Question: I'm currently building a Windows Phone 8 application with a scrollviewer that has some content in it. I want the scrollviewer to automatically scroll to either the bottom or the top when the user scrolling has finished.
The user should be able to scroll the Content up and down as he/she likes but when he/she finishes it should scroll to the bottom or top depending on what is closer. Maybe this image will help explain what i mean:

i tried overwriting the MouseLeave event but the result is erratic and not really smooth:
'''
private void mainScrollViewer_MouseLeave(object sender, System.Windows.Input.MouseEventArgs e)
{
//Scrollviewer dazu brigen, jeweils zum einen oder anderen ende der Ansicht zu springen, aber nicht mittendrin stehen zu bleiben
if (mainScrollViewer.VerticalOffset > (ContentPanel.ActualHeight/2))
{
mainScrollViewer.ScrollToVerticalOffset(mainScrollViewer.ActualHeight);
}
else
{
mainScrollViewer.ScrollToVerticalOffset(0);
}
}
'''
Am i missing something here? Is there an easy way to do it? and if not... whats the best way to do this?
Thanks for your help i really appreciate it!
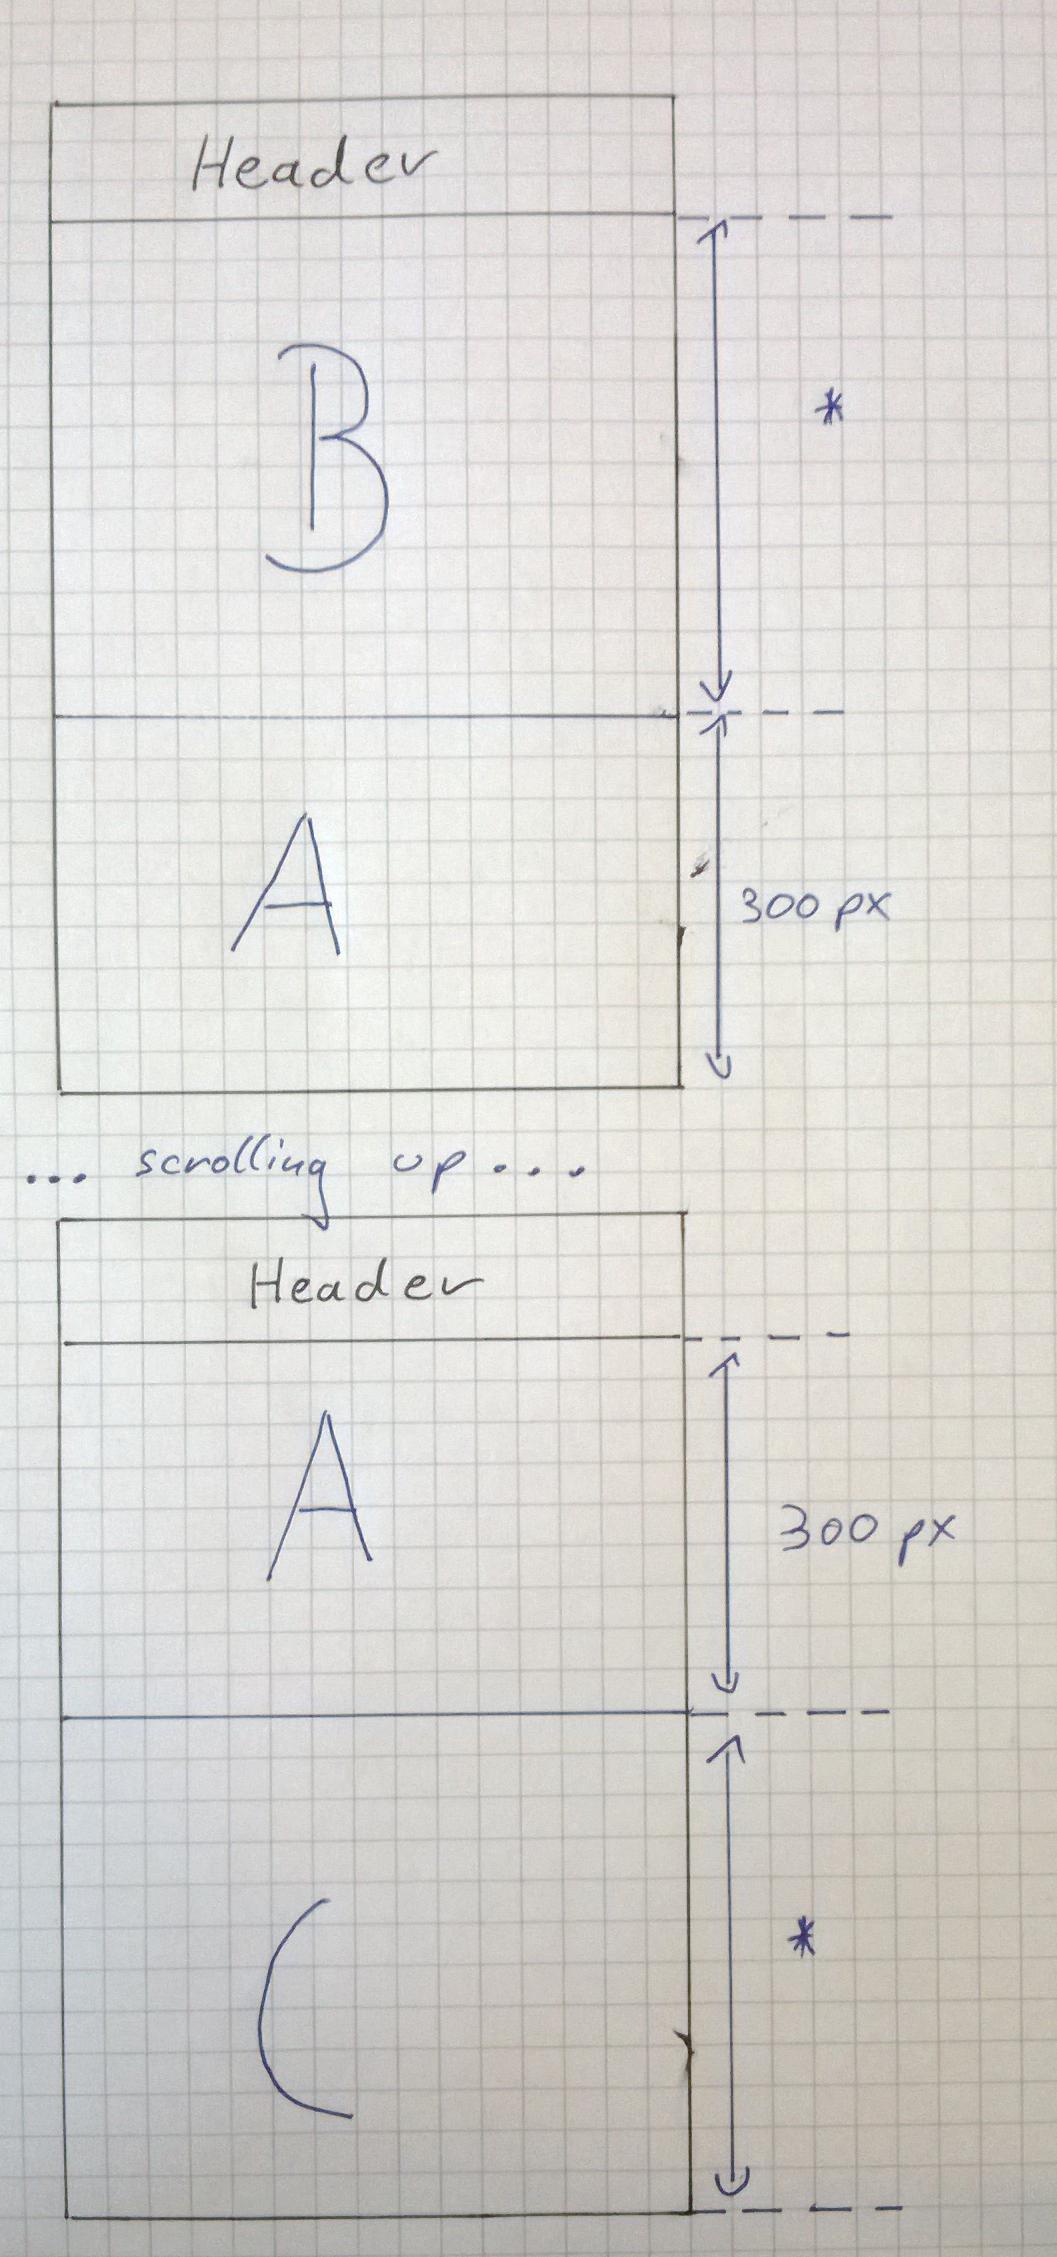
Answer: No, there's not an easy way to do something like this.
As 'ScrollToVerticalOffset' doesn't animate smoothly, your best bet is a custom control to do this for you. For an example see <URL>